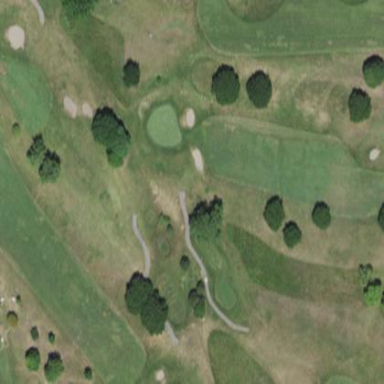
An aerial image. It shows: Golf fairway surrounded by grass.